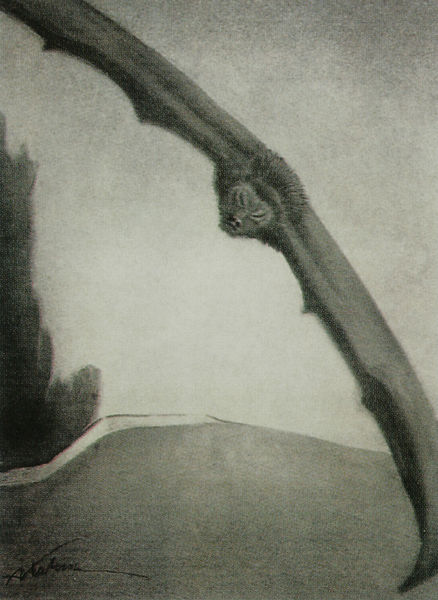
Titel: Friedhofmauer
Künstler: Alfred Kubin
Standort: Linz
Institution: Oberösterreichisches Landesmuseum
Schlagwörter: baum, berg, dunkel, felsen, flügel, haut, himmel, kopf, schatten, wasser, weiß, wolken, bäume, grün, landschaft, grau, hell, licht, mund, nacht, nase, schwarz, skizze, vordergrund, zeichnung, gras, tier, weg, wiese, flächig, symbolismus, wand, augen, böse, gesicht, pelz, signatur, dämmerung, horizont, hügel, natur, strauch, weite, busch, gebüsch, pfad, boden, land, haare, spitzen, frontal, schräg, wald, fliegen, fell, schrift, düster, bogen, studie, abstrakt, flächen, mauer, dunst, grafik, graphik, angst, luft, painting, nah, grimmig, schlitzaugen, goya, betrachter, unscharf, foto, fotografie, photographie, penis, tusche, unterschrift, burg, flug, kohle, traum, druck, lithographie, schwarz-weiss, lithografie, revolution, bleistift, krallen, fussweg, photo, diagonal, zacken, scherenschnitt, schnauze, teufel, gruselig, maul, nüstern, fabelwesen, antlitz, schwingen, spannweite, trees, grautöne, figürlich, aufnahme, neigung, kubin, lavierung, wings, monster, fledermaus, artist, signierung, bat, begrenzung, wad, redon, schräglage, grusel, grafikl, odilon, odilon redon, anflug, craphik, hatous, nachtaktiv, nachtaufnahme, schräf, vampier, vampir, gruslig, spanne, flughund, bolismusyms, vampire, schnause, schwarz wei´, tierskizze, liion, mirror, bat weavle